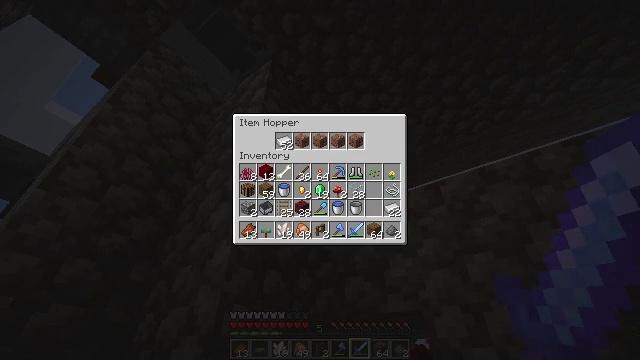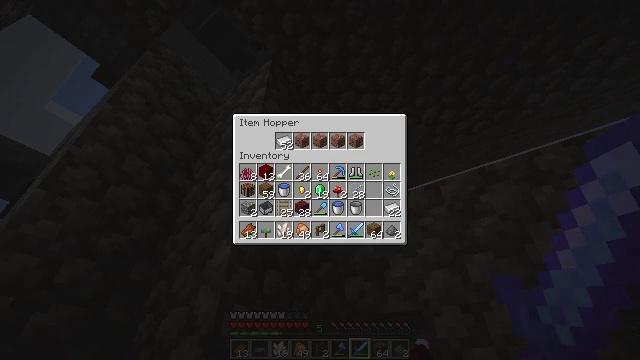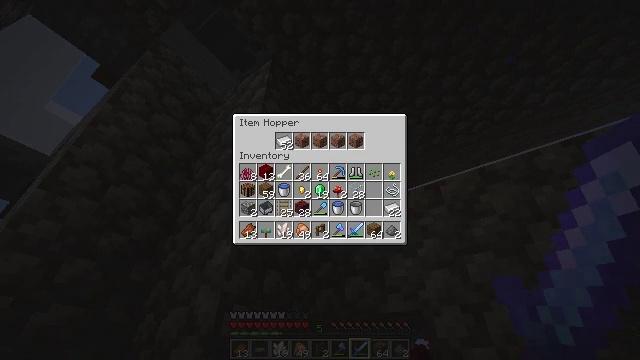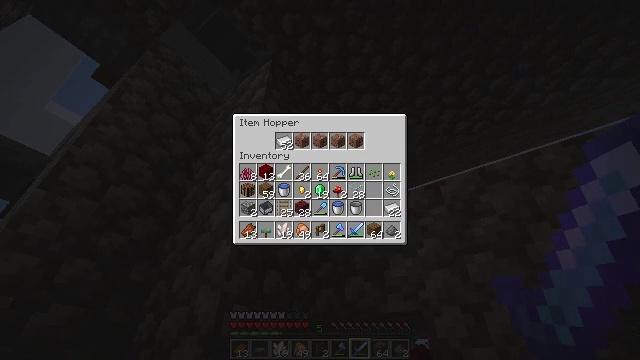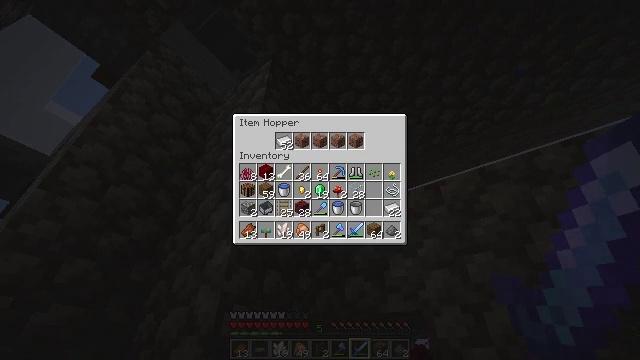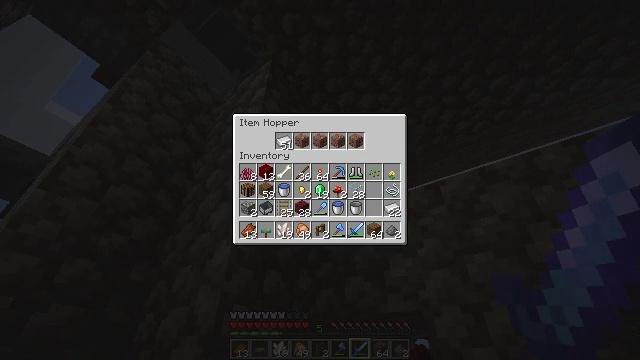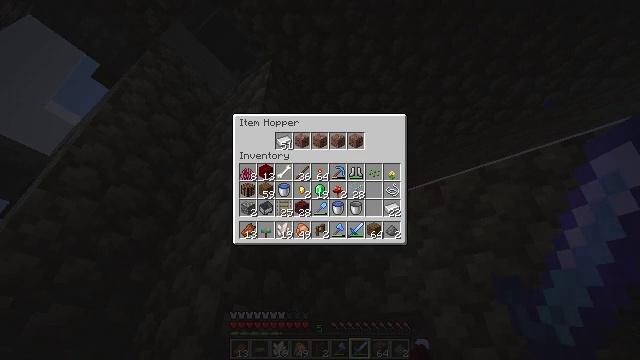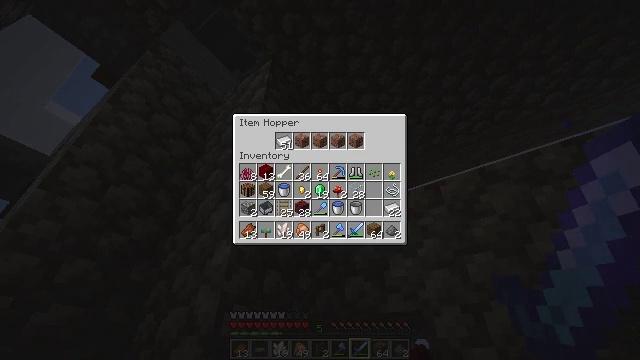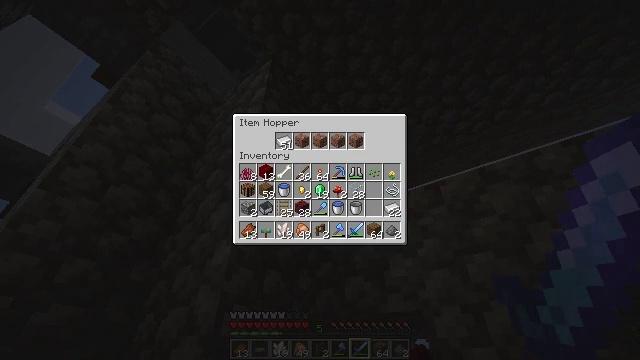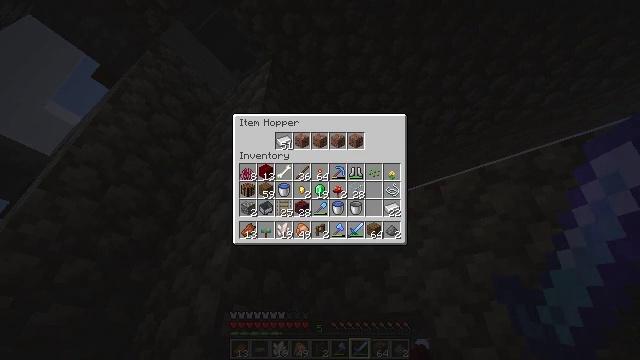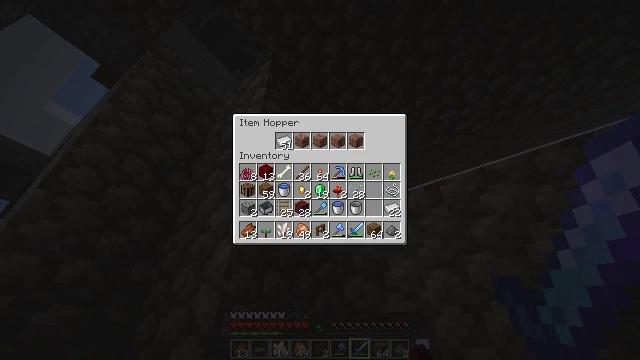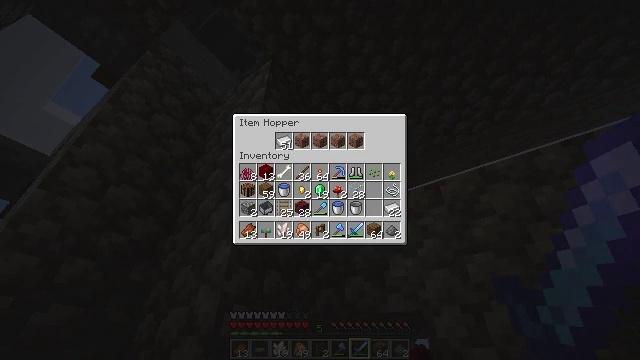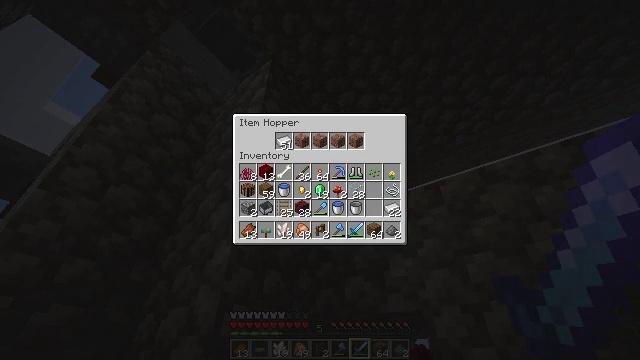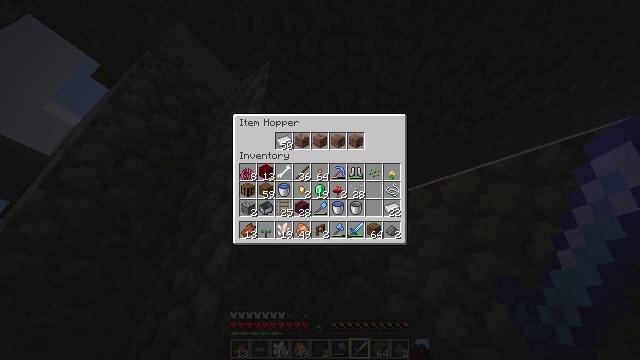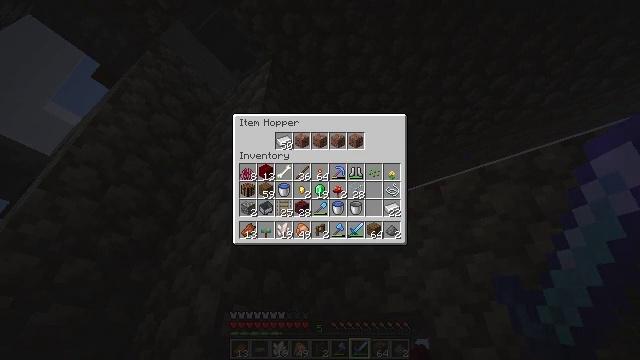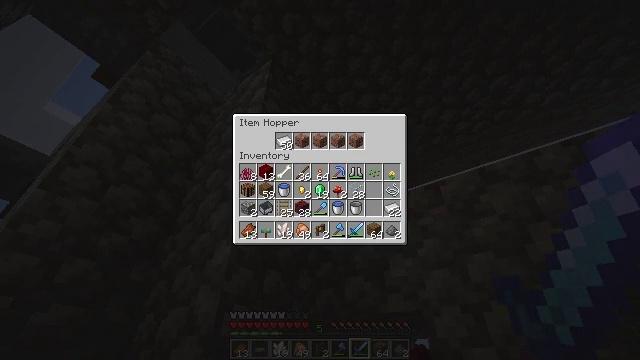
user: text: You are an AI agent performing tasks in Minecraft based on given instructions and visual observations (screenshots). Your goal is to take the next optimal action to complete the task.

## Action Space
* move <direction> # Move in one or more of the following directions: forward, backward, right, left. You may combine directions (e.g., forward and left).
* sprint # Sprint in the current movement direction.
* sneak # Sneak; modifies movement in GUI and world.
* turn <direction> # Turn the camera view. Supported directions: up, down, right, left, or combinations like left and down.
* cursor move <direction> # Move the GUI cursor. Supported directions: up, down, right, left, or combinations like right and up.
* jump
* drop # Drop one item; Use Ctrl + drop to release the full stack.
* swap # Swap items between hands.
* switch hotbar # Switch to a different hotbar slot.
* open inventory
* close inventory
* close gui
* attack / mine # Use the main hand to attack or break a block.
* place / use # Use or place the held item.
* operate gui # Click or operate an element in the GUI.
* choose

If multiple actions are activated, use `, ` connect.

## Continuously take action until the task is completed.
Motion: motion action
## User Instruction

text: Break the mature wheat plants.
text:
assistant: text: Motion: no_op
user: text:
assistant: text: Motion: no_op
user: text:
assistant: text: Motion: no_op
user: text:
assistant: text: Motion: no_op
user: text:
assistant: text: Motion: no_op
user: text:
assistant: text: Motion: no_op
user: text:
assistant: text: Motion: no_op
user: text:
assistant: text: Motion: no_op
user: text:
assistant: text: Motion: no_op
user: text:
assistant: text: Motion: no_op
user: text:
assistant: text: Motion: no_op
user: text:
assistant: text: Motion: no_op
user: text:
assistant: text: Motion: no_op
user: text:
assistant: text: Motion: no_op
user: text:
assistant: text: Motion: no_op
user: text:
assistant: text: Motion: no_op
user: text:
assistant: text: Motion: no_op
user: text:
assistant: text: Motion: no_op
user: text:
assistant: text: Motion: no_op
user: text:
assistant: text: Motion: no_op
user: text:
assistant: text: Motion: no_op
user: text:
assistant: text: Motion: no_op
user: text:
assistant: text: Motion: no_op
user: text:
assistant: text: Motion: no_op
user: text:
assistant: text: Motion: no_op
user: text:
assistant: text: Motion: no_op
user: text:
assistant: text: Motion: no_op
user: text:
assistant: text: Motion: no_op
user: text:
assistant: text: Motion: no_op
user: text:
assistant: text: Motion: no_op